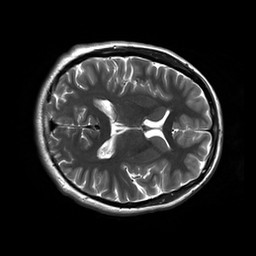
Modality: T2w
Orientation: axial
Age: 26
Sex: female
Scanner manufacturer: siemens
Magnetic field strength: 3 T
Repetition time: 8.53 s
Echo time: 0.091 s